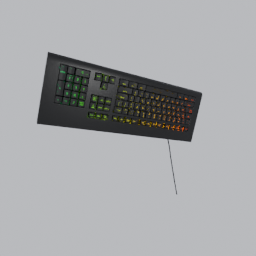
Label: electronics